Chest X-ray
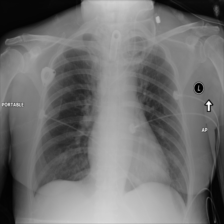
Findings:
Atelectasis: negative
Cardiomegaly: negative
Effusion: negative
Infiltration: negative
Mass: negative
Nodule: negative
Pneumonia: negative
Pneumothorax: negative
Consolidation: negative
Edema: negative
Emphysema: negative
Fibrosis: negative
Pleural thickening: negative
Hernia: negative